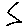
Label: zigzag